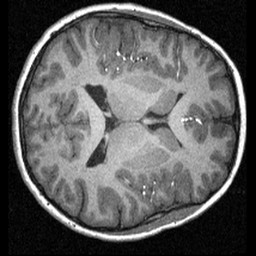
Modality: T1w
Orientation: axial
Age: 12
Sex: male